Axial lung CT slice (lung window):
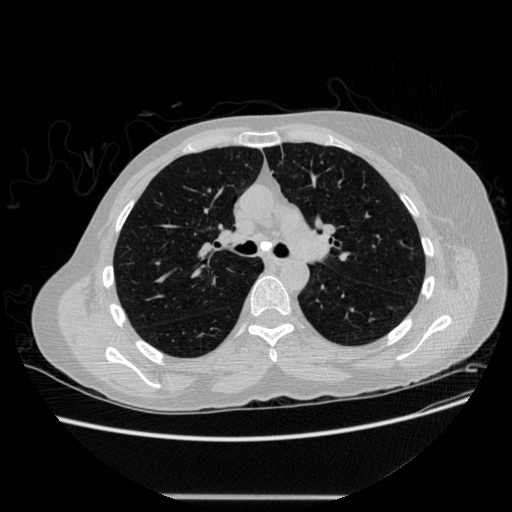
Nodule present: no